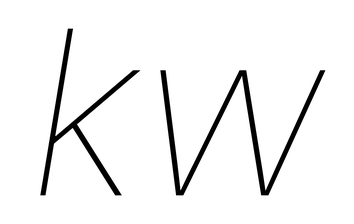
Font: Inter-Italic_Thin_Italic